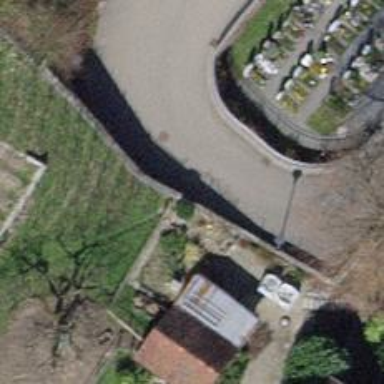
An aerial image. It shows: Wall barrier.